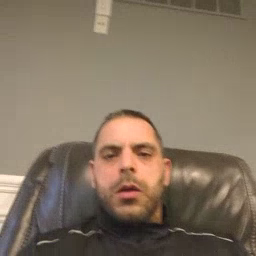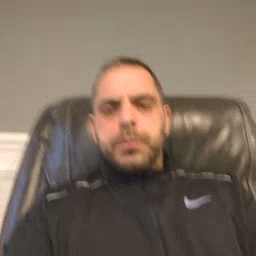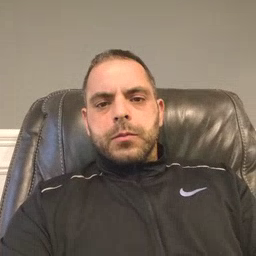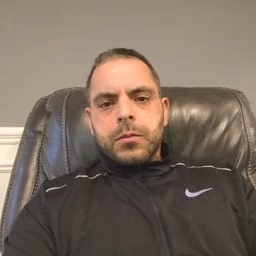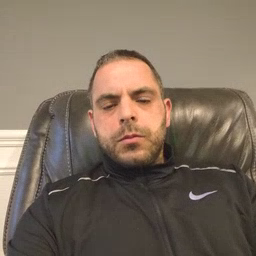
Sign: carrot